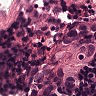
Metastatic tissue present: yes